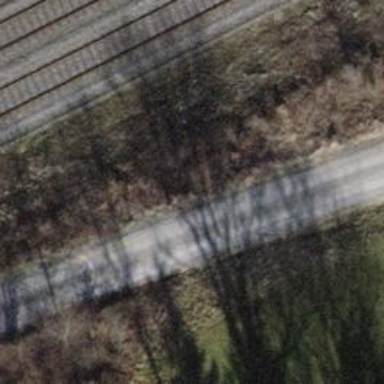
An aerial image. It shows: Gravel track with grade 2 quality.